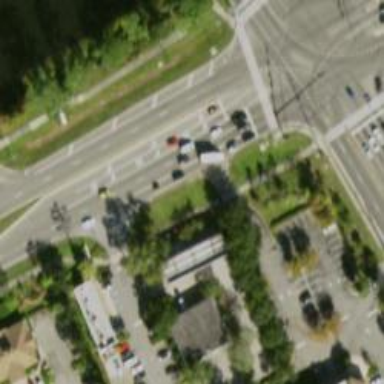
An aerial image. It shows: Crossing road.